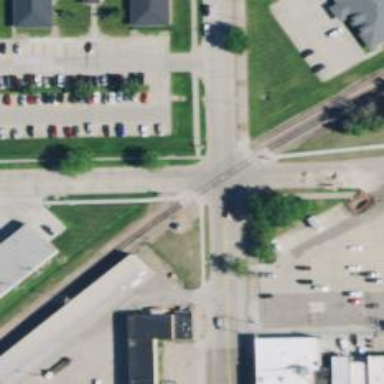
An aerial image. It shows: Rail spur service.